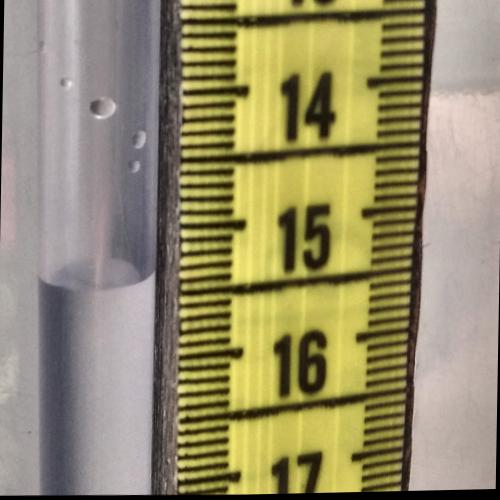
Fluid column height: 15.3 cm